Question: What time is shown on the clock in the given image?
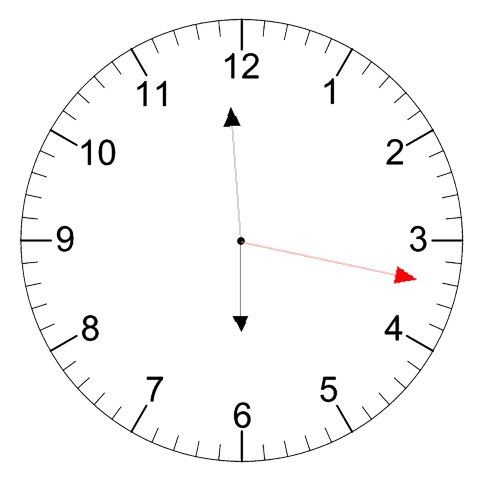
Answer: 05:59:17